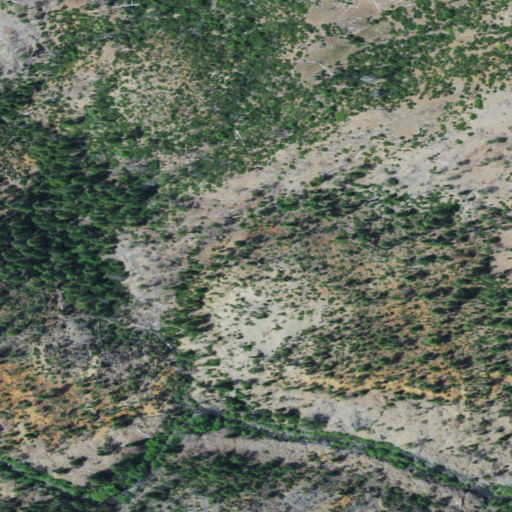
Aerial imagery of valley in Oregon named Carpenter Gulch containing shrub and evergreen forest